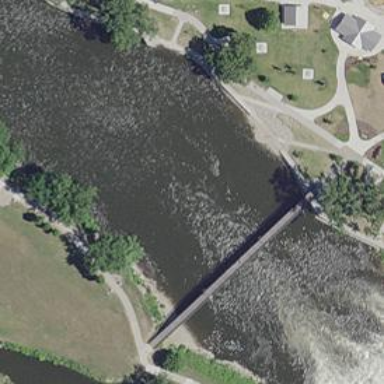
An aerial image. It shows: Portage waterway.